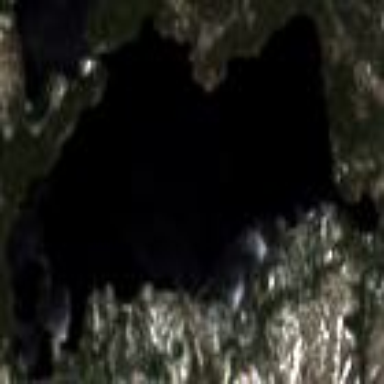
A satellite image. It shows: Serene lake.